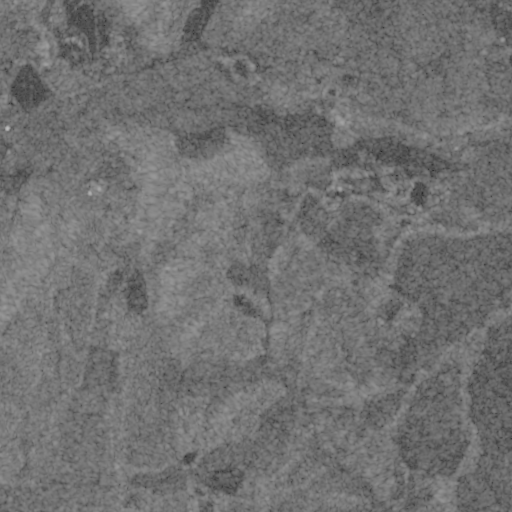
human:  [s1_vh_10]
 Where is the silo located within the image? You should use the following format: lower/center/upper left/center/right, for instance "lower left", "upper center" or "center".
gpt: The silo is located in the center left of the image.
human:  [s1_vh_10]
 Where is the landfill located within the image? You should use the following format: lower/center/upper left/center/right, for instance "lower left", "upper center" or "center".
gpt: There is no landfill in the image.

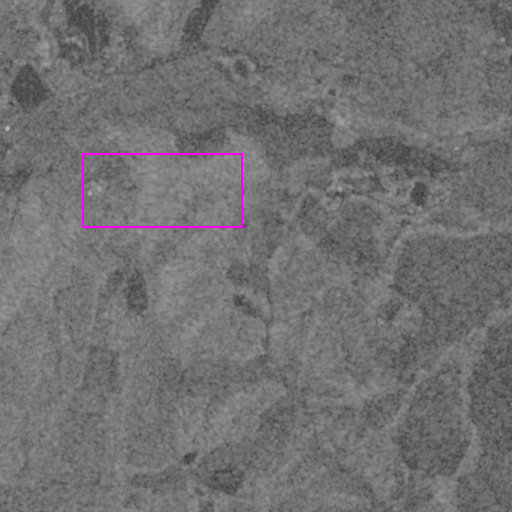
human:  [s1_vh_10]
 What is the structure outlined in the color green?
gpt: There is no green outline.
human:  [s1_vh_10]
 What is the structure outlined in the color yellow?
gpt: There is no structure outlined in yellow.